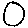
Label: circle